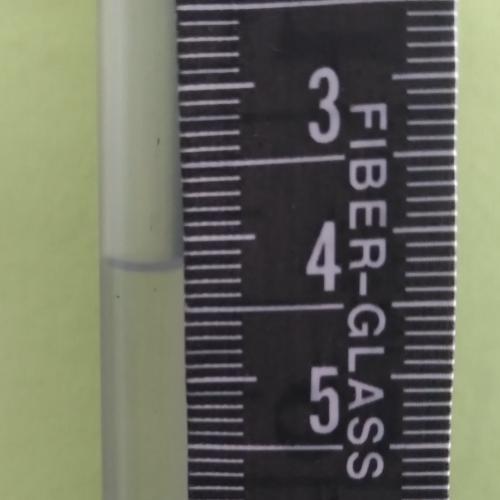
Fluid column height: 4.2 cm